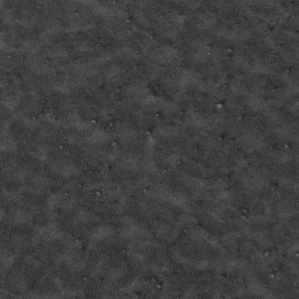
Label: frost